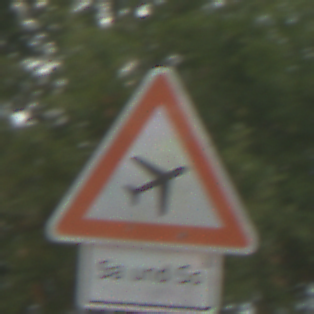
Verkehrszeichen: FlugbetriebLinks
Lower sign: ZeitangabenMitBeschraenkungAufWochentage8
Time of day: MorningAfternoon
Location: Outdoor (Suburban)
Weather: PartlyCloudy
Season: NotSpecified
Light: Natural